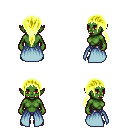
a pixel art fantasy rpg character, female body template, orc, green skin, overskirt, metal pants, gold ponytail hairstyle, brown shoes, four views (front, back, left, right), 2x2 character sprite sheet, small pixel art, hard edges, no anti-aliasing